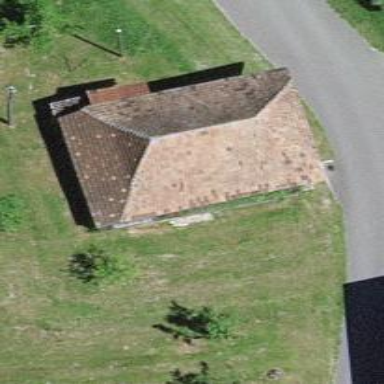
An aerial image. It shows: Rural barn.